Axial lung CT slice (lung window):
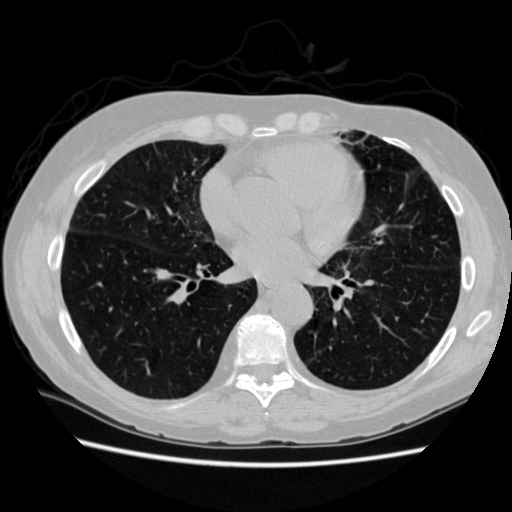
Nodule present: no